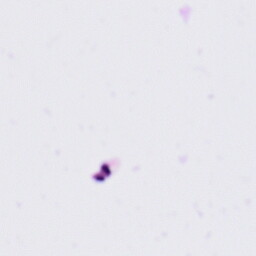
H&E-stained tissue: Tonsil